Field crop: tomato
Growth stage: 1
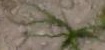
Species: cyperus